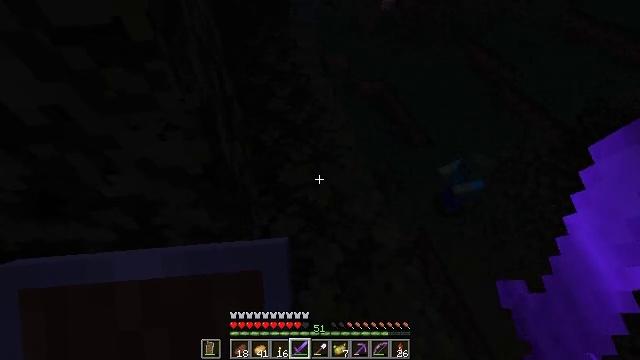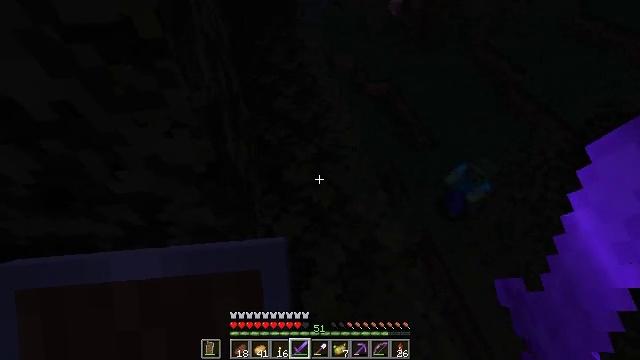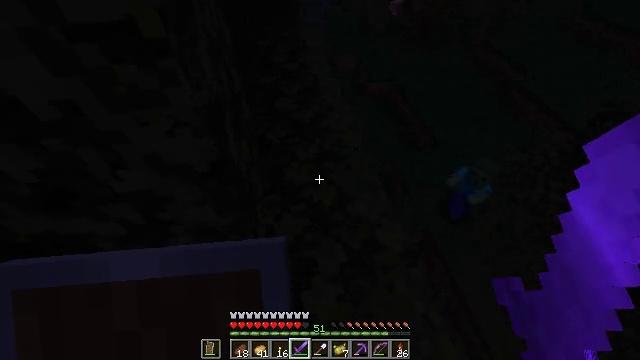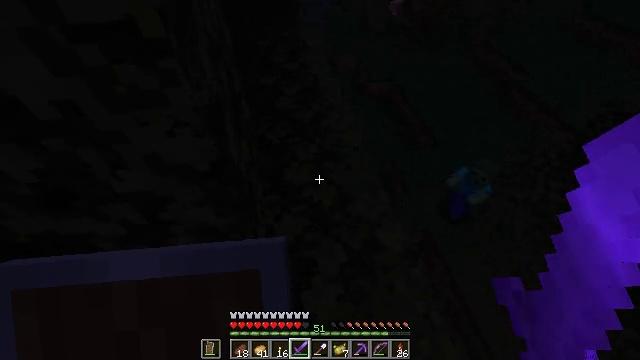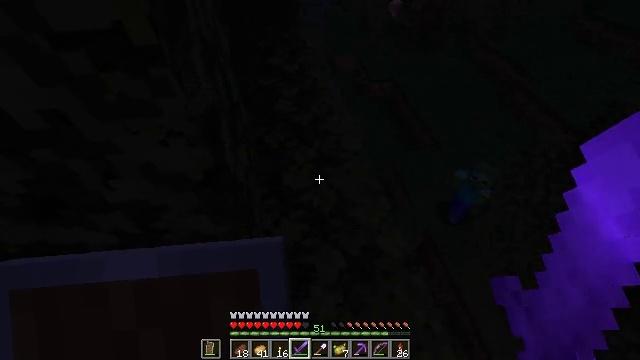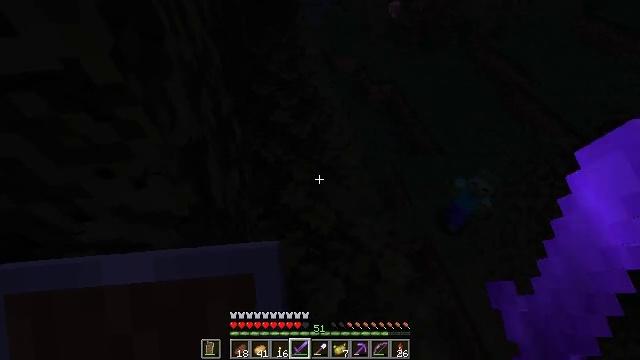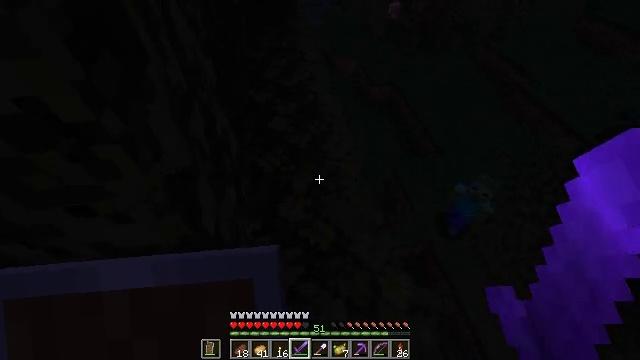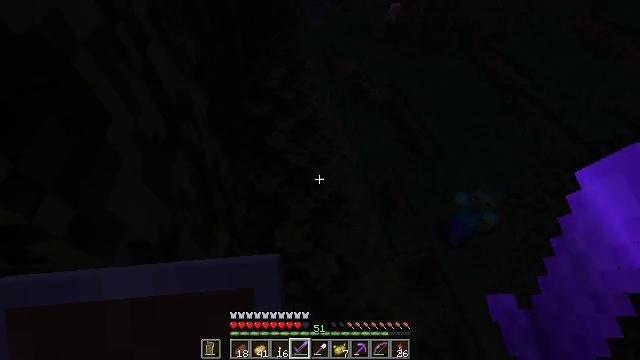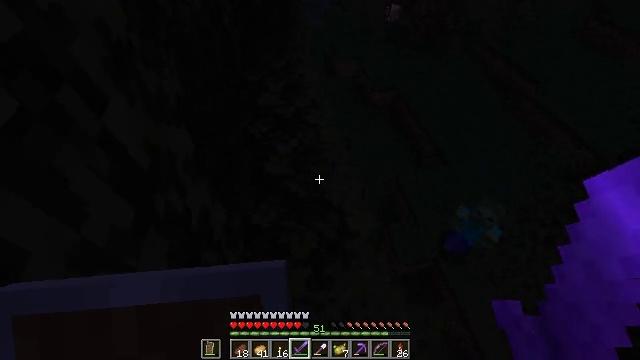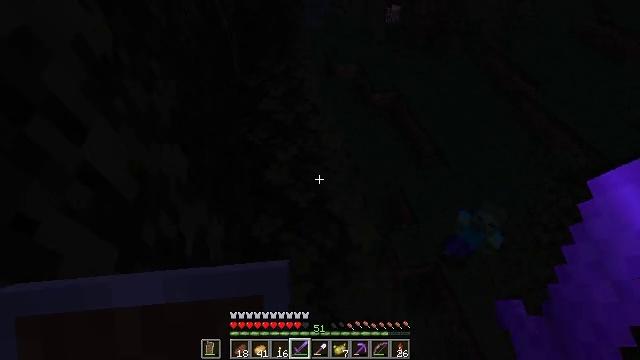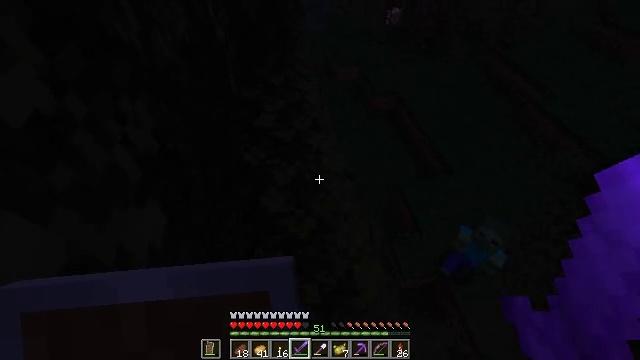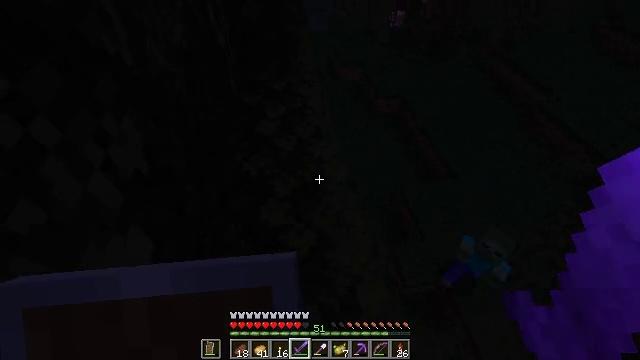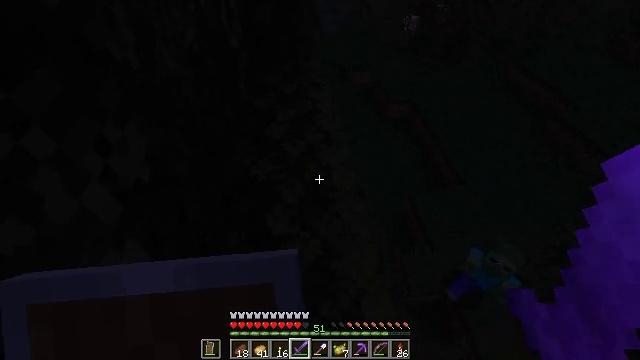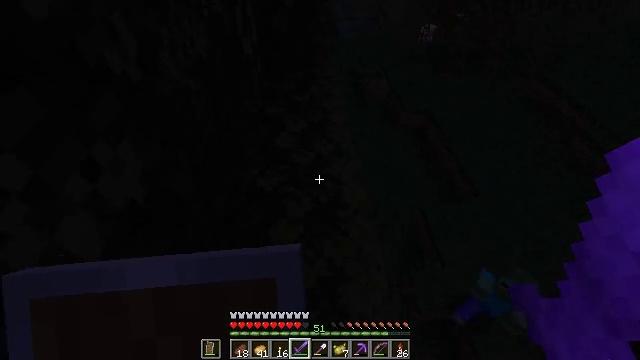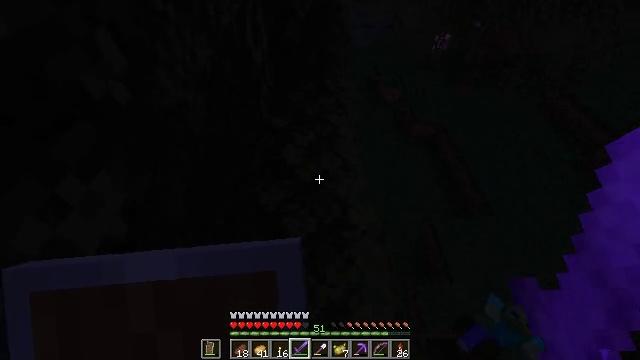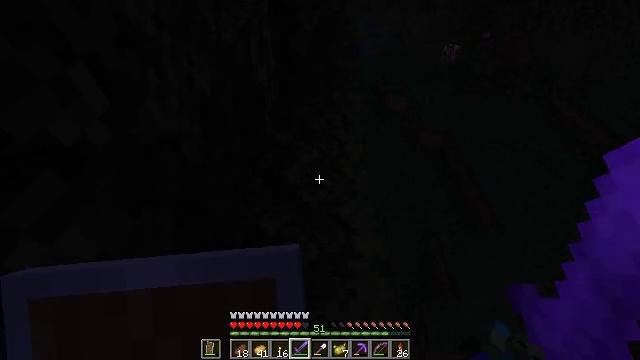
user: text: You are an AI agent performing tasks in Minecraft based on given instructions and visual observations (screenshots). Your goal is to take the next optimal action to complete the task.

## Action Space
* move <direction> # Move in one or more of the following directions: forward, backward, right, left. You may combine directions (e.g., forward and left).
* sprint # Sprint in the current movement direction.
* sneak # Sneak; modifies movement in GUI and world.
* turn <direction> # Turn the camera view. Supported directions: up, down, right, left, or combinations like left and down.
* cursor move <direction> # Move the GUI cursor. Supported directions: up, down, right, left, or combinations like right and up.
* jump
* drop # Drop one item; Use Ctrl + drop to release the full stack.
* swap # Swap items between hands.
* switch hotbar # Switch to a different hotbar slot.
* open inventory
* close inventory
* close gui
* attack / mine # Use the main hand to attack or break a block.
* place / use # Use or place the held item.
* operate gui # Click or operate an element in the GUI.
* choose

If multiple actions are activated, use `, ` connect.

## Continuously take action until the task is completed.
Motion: motion action
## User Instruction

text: Hunt a slime.
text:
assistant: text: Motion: turn left
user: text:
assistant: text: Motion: no_op
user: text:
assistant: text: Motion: no_op
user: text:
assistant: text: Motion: move forward
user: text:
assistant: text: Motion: move forward
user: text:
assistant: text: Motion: move forward
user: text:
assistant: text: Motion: move forward
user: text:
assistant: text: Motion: move forward
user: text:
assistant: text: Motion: move forward
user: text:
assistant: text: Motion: move forward
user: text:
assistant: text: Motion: move forward
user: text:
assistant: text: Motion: move forward, turn left
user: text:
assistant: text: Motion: move forward, turn left
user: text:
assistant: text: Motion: move forward, turn left and up
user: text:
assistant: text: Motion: move forward, turn left and up
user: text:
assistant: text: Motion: move forward, turn left and up
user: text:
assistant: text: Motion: move forward, turn left and up
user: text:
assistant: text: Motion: move forward, turn left and up
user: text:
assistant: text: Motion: move forward
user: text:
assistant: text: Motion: move forward
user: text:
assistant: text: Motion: move forward
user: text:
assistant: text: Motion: move forward
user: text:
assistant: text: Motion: move forward
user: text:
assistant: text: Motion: move forward
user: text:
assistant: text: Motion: move forward
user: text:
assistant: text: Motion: move forward
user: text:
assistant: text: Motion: move forward
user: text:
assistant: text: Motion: move forward
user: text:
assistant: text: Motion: move forward
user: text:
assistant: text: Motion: move forward